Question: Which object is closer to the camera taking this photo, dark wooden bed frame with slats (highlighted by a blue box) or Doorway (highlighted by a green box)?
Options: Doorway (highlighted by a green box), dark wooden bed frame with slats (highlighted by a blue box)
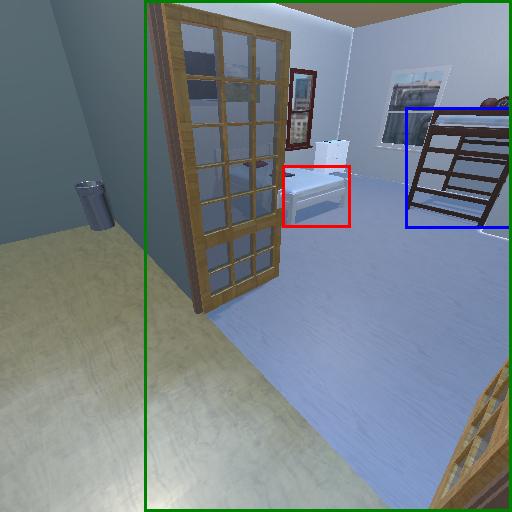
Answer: Doorway (highlighted by a green box)